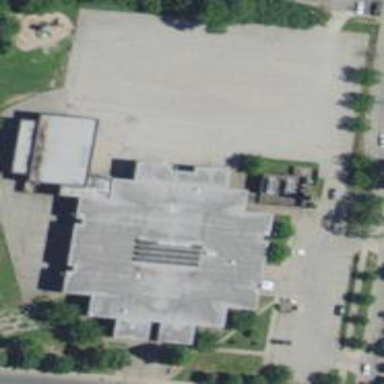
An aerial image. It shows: School building.